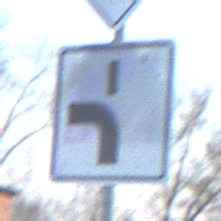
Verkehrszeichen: VerlaufVorfahrtsstrasse5
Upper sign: Vorfahrtsstrasse
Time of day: SunriseSunset
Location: Outdoor (Suburban)
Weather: PartlyCloudy
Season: Winter
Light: Natural